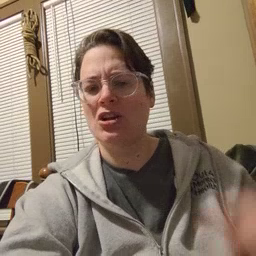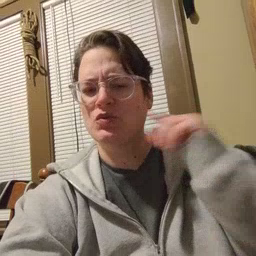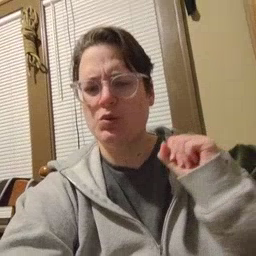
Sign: noisy